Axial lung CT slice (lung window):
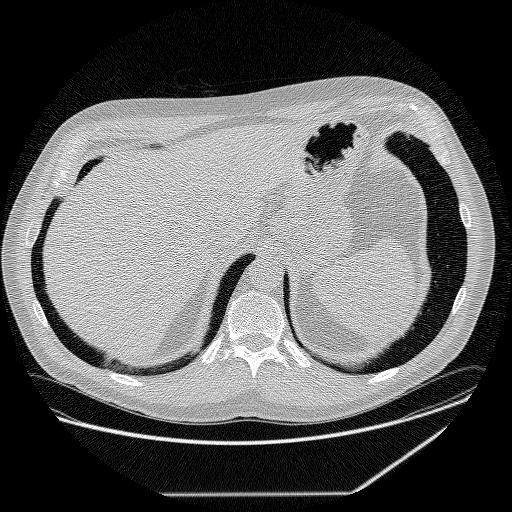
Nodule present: no